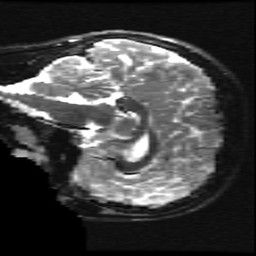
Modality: T2w
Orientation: sagittal
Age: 12
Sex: female
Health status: ill
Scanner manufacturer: ge
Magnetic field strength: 3 T
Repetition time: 7.5 s
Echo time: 0.1007 s